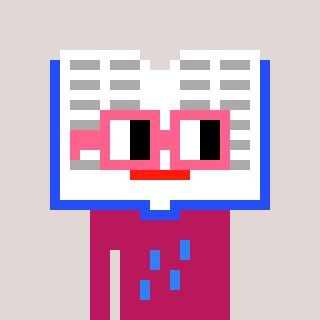
a pixel art character with square pink glasses, a dictionary-shaped head and a darkpink-colored body on a warm background